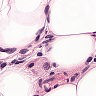
Metastatic tissue present: yes